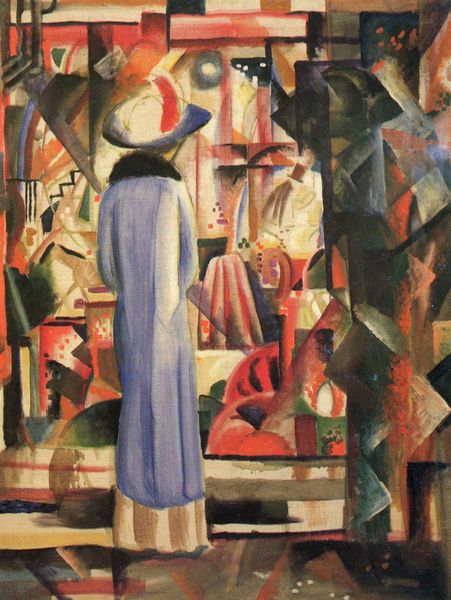
Titel: Großes helles Schaufenster
Künstler: August Macke
Standort: Hannover
Institution: Sprengel Museum
Schlagwörter: blau, feder, gemälde, kopf, mann, schatten, weiß, dreieck, gelb, grün, kirchner, kubismus, kubistisch, landschaft, ocker, stadt, braun, bunt, café, elegant, fenster, frau, hut, kleid, kleider, licht, raum, rücken, schaufenster, schwarz, straße, säule, zeichnung, blick, dame, obst, rot, schirm, beige, expressionismus, malerei, mode, muster, rock, zylinder, wand, falten, kragen, pelz, sehen, stehen, bild, schauen, spiegel, einsamkeit, spiegelung, brücke, einsam, boden, figur, mantel, stehend, tücher, saum, kontrast, rosa, kreis, pferd, reiter, rund, chaos, fell, hellblau, farbig, rückenansicht, ecke, geschäft, beobachten, moderne, abstrakt, farben, flächen, modern, farbe, formen, lila, violett, linien, laden, markt, rand, reflexe, widerschein, betrachtung, krempe, striche, abstraktion, galerie, regen, futurismus, schwarze haare, auslage, berlin, eckig, bürgersteig, rechteck, münchen, rückenfigur, groß, durcheinander, klassische moderne, kreise, einkaufen, macke, mosaik, kunst, anschauen, bummeln, flanieren, modelle, betrachten, art, bauhaus, ecken, geometrisch, pelzkragen, expressiv, picasso, museum, pelt, dreiecke, figürlich, geometrie, kuben, verrückt, labyrinth, kandinsky, august, blauer, nässe, august macke, blauer mantel, feininger, waren, weisses kleid, balla, breite, pop, hutfeder, naß, behütet, wohung, make, malewitsch, bstrakt, rückenbild, rote feder, schlanke frau, weisser hut, schwarzer kragen, blaue hutkrempe, frau vor schaufenster, frau vor hutladen